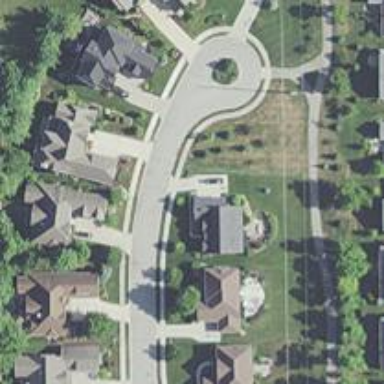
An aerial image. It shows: Residential road.